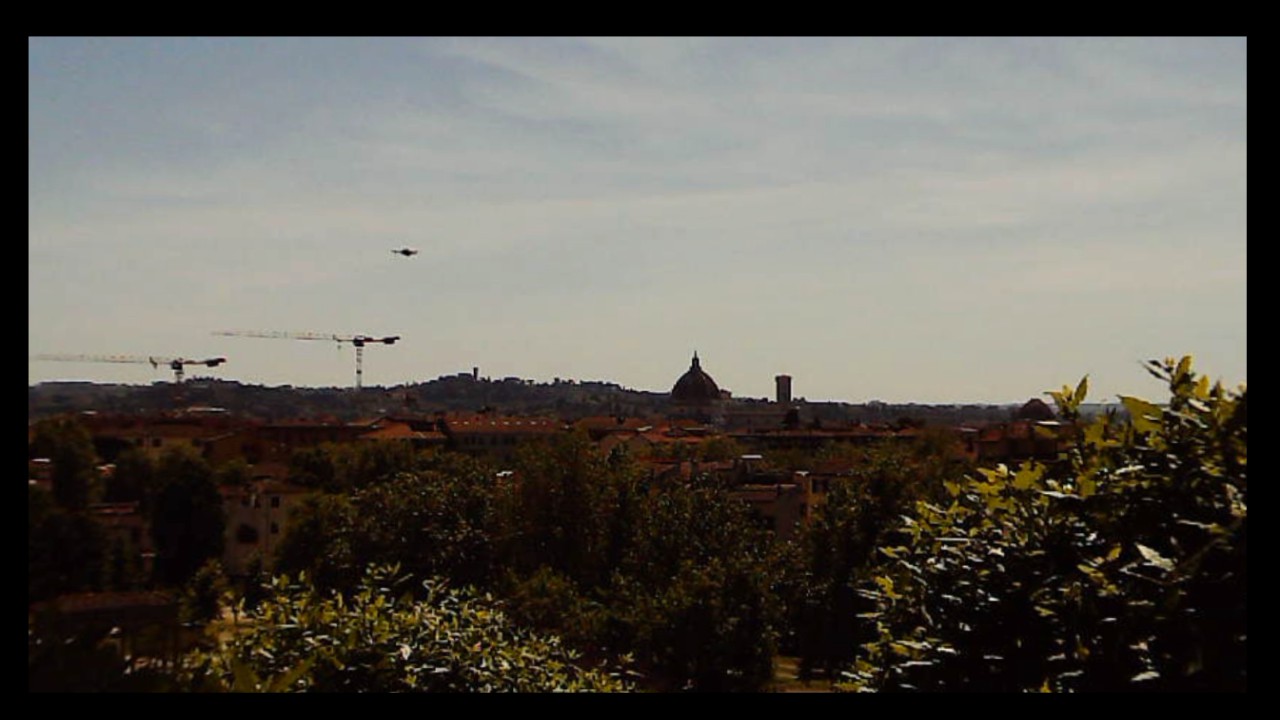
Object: DJI Mini 3